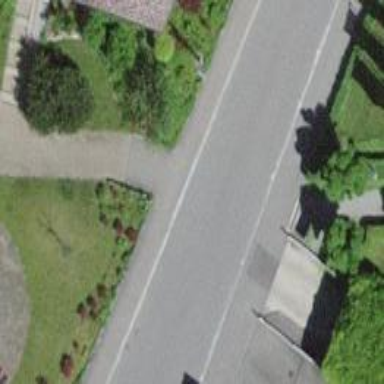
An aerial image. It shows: Footway made of paving stones.